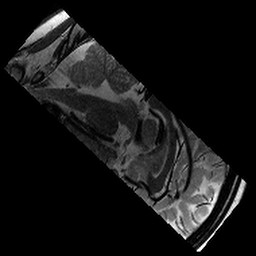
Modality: T2w
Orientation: sagittal
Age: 10
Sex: male
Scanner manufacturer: siemens
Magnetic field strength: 3 T
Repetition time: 9.23 s
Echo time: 0.067 s